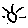
Label: sun